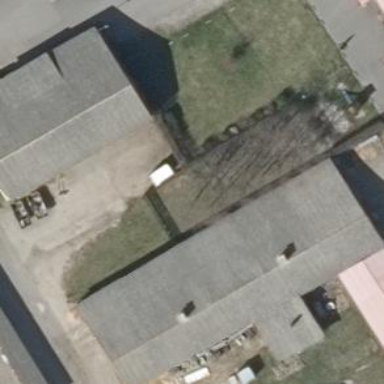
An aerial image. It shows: Building.